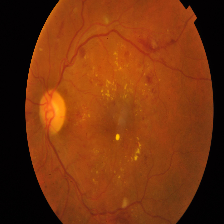
Diabetic retinopathy grade: Proliferative DR